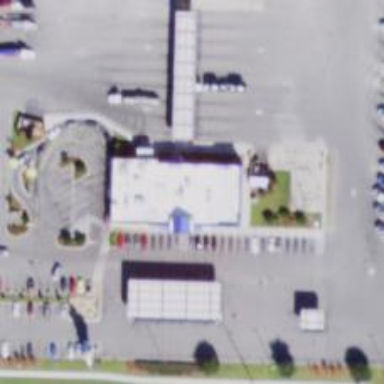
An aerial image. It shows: Convenience shop.